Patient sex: M
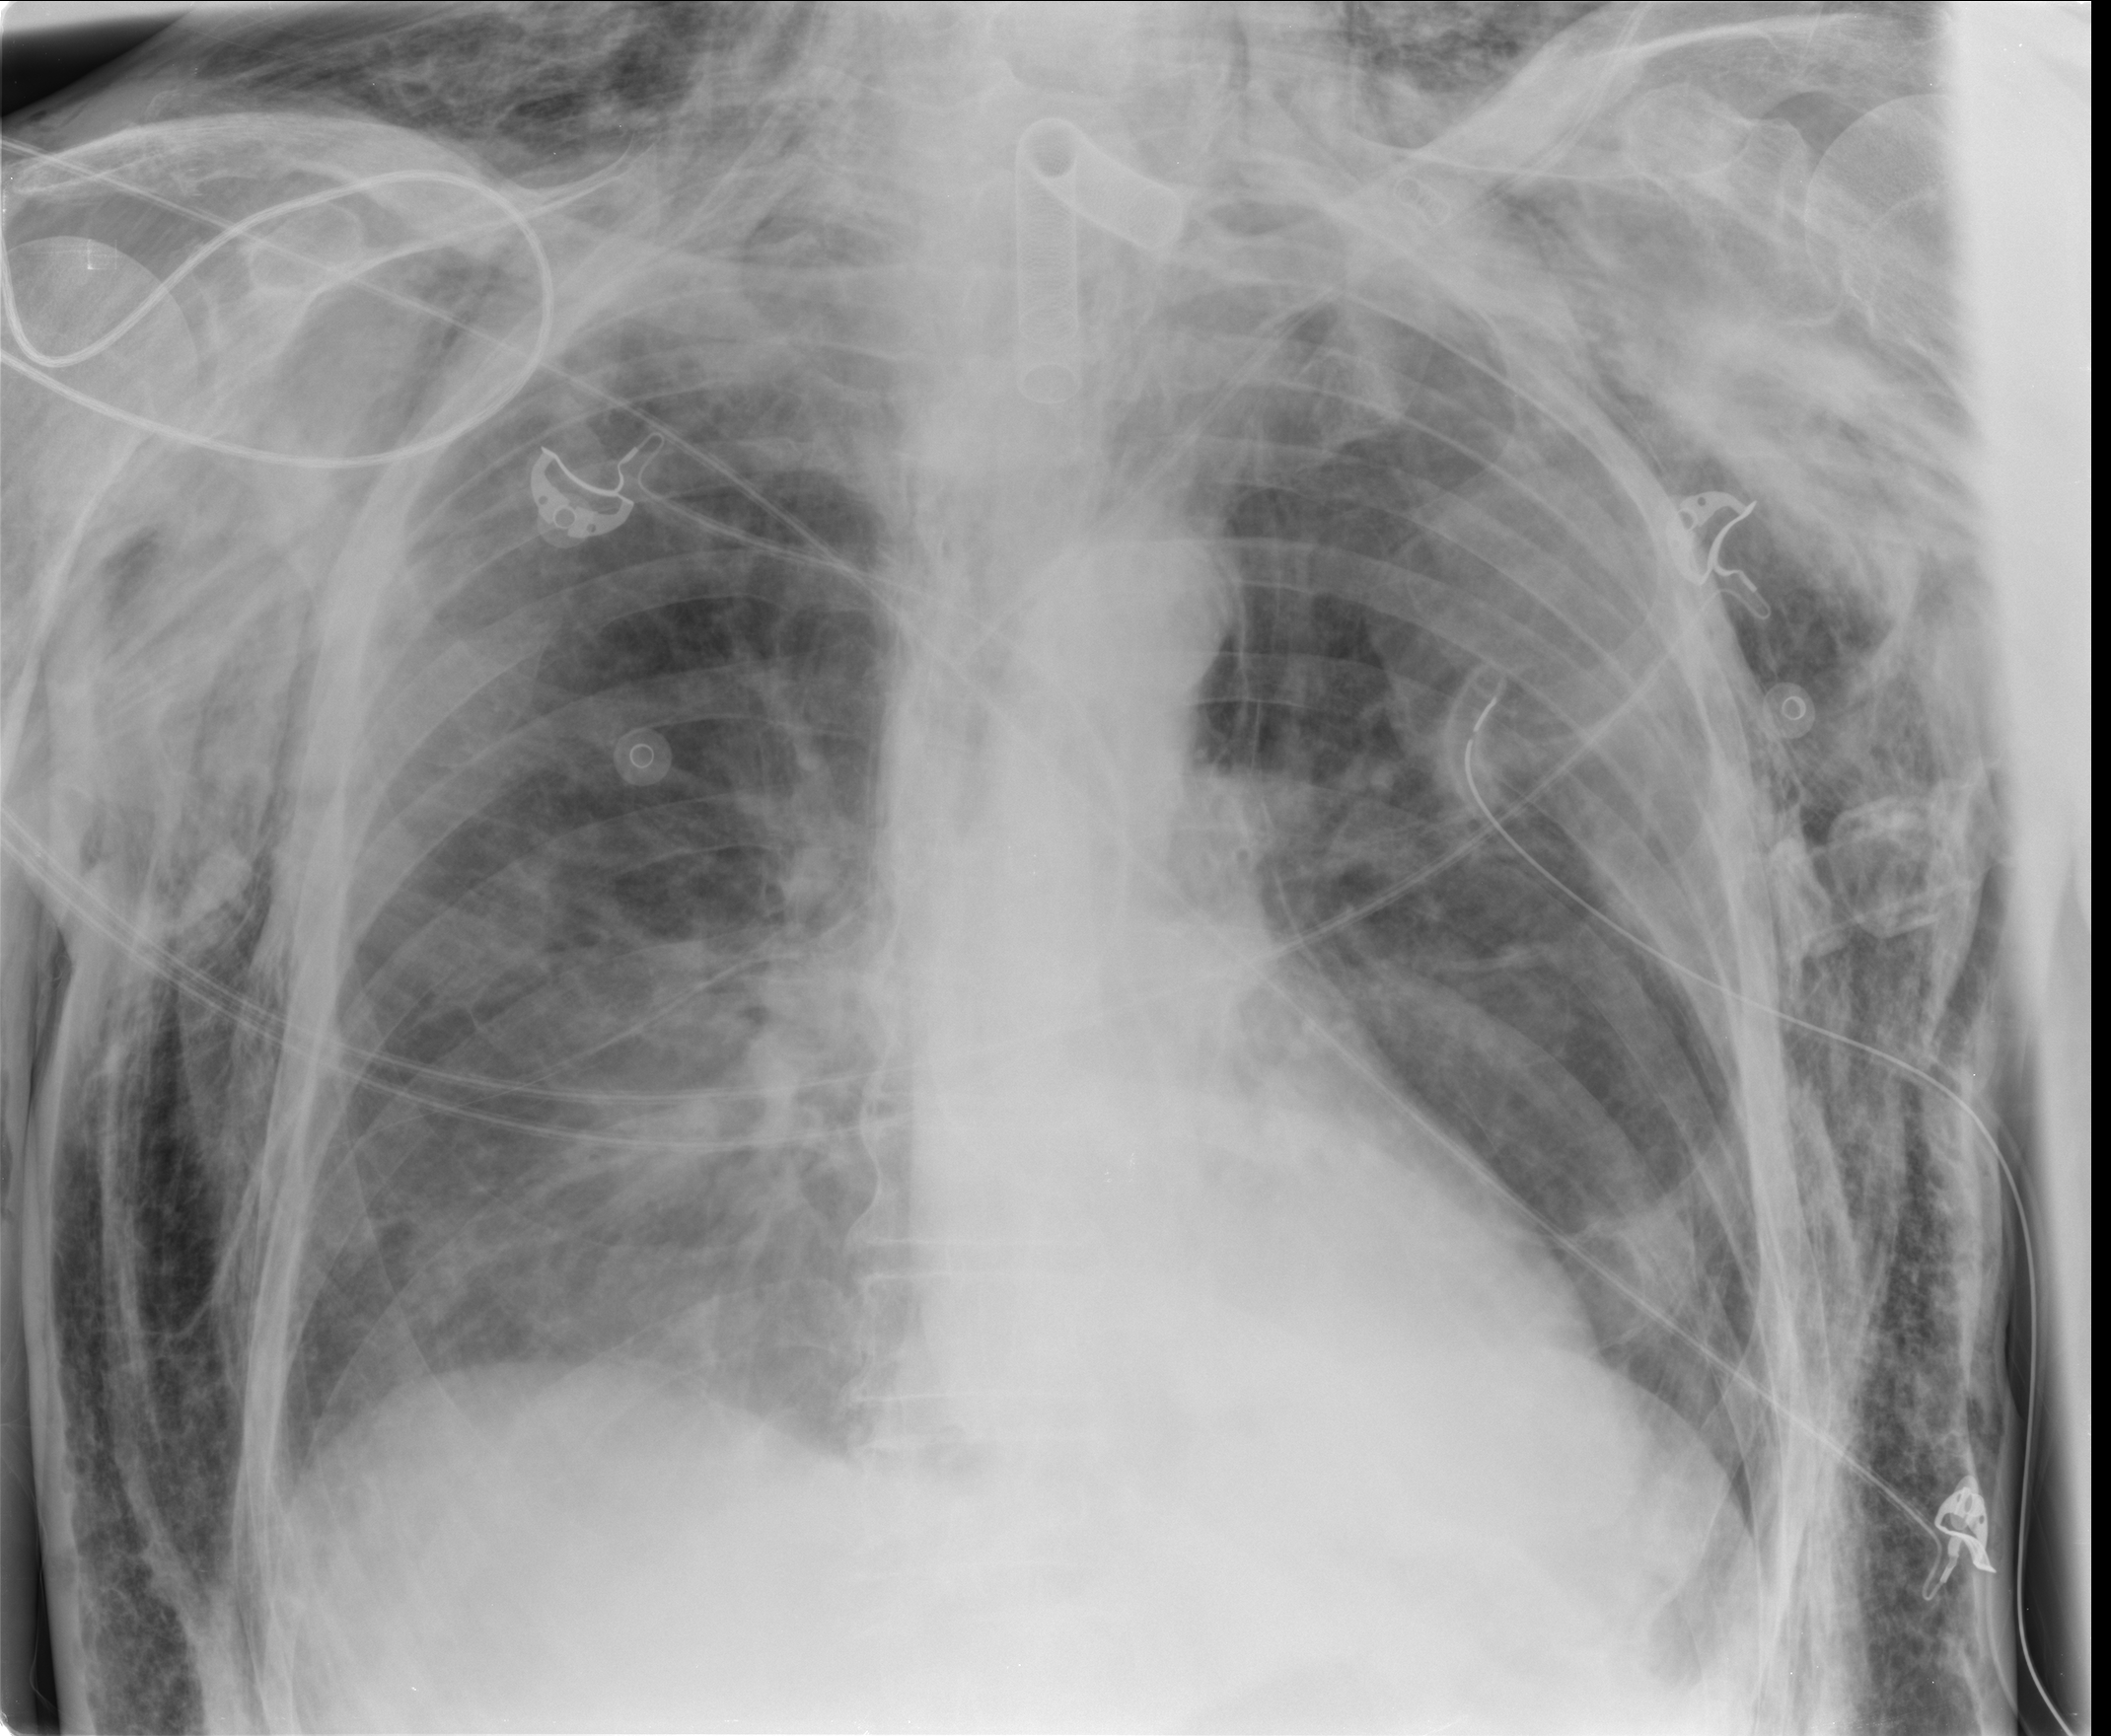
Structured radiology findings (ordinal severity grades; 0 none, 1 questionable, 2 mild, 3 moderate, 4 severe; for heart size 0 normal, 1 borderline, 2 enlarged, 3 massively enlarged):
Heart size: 0
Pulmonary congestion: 0
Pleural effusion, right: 0
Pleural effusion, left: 0
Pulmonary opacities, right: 2
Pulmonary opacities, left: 0
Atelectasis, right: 2
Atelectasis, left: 0